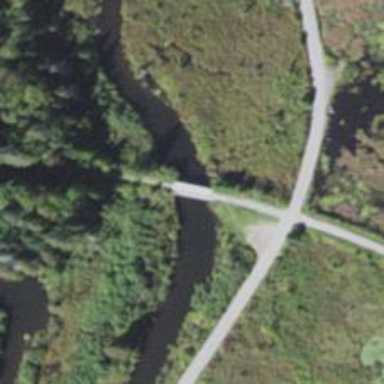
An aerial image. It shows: Path leading to bridge.